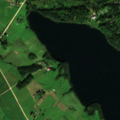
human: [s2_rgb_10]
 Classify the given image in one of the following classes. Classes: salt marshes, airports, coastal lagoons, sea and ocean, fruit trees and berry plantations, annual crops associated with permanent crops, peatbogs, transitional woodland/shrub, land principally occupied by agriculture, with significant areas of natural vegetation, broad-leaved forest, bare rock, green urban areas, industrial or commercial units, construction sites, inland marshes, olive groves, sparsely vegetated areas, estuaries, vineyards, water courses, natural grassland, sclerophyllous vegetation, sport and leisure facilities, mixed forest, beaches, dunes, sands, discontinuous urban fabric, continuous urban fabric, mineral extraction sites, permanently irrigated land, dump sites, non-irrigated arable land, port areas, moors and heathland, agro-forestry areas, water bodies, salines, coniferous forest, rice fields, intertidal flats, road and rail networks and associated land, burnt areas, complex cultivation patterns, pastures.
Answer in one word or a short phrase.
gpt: pastures, complex cultivation patterns, land principally occupied by agriculture, with significant areas of natural vegetation, water bodies